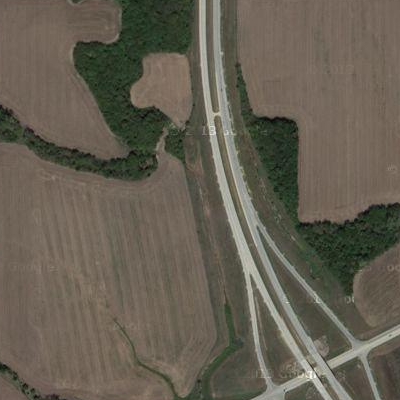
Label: bField